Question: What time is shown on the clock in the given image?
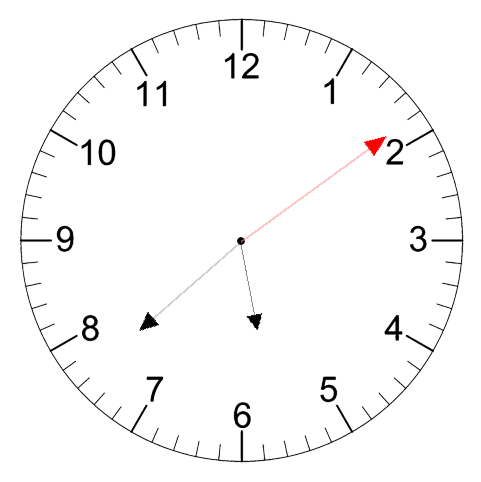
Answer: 05:38:09